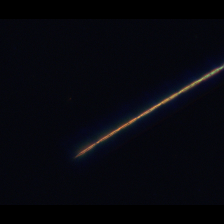
Taxon: Psuedo-nitzschia
Group: Diatoms